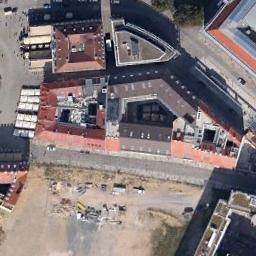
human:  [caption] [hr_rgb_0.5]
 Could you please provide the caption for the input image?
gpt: There are many trees of different sizes beside the palace .

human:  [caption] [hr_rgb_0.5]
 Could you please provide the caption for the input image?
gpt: The central part of the palace is a circular building .

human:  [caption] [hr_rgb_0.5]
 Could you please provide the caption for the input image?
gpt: The palace is on the bare land next to some buildings .

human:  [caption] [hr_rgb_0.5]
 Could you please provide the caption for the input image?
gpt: The palace with some palaces is surrounded by some other buildings and an open area .

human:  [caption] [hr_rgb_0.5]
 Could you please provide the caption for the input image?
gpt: It is a palace with brown roofs .